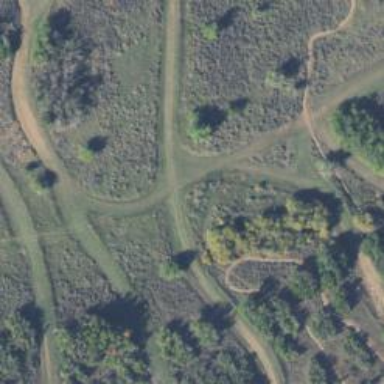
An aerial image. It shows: Advanced Nordic skiing trail groomed for classic and skating styles.